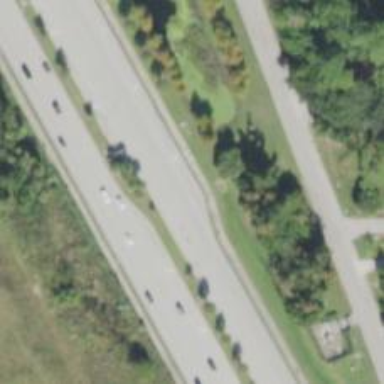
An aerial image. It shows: Primary link highway.